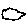
Label: cloud